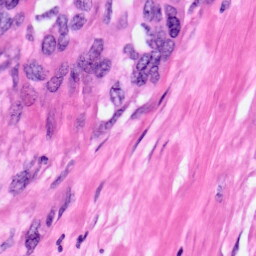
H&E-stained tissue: Pancreatic